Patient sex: M
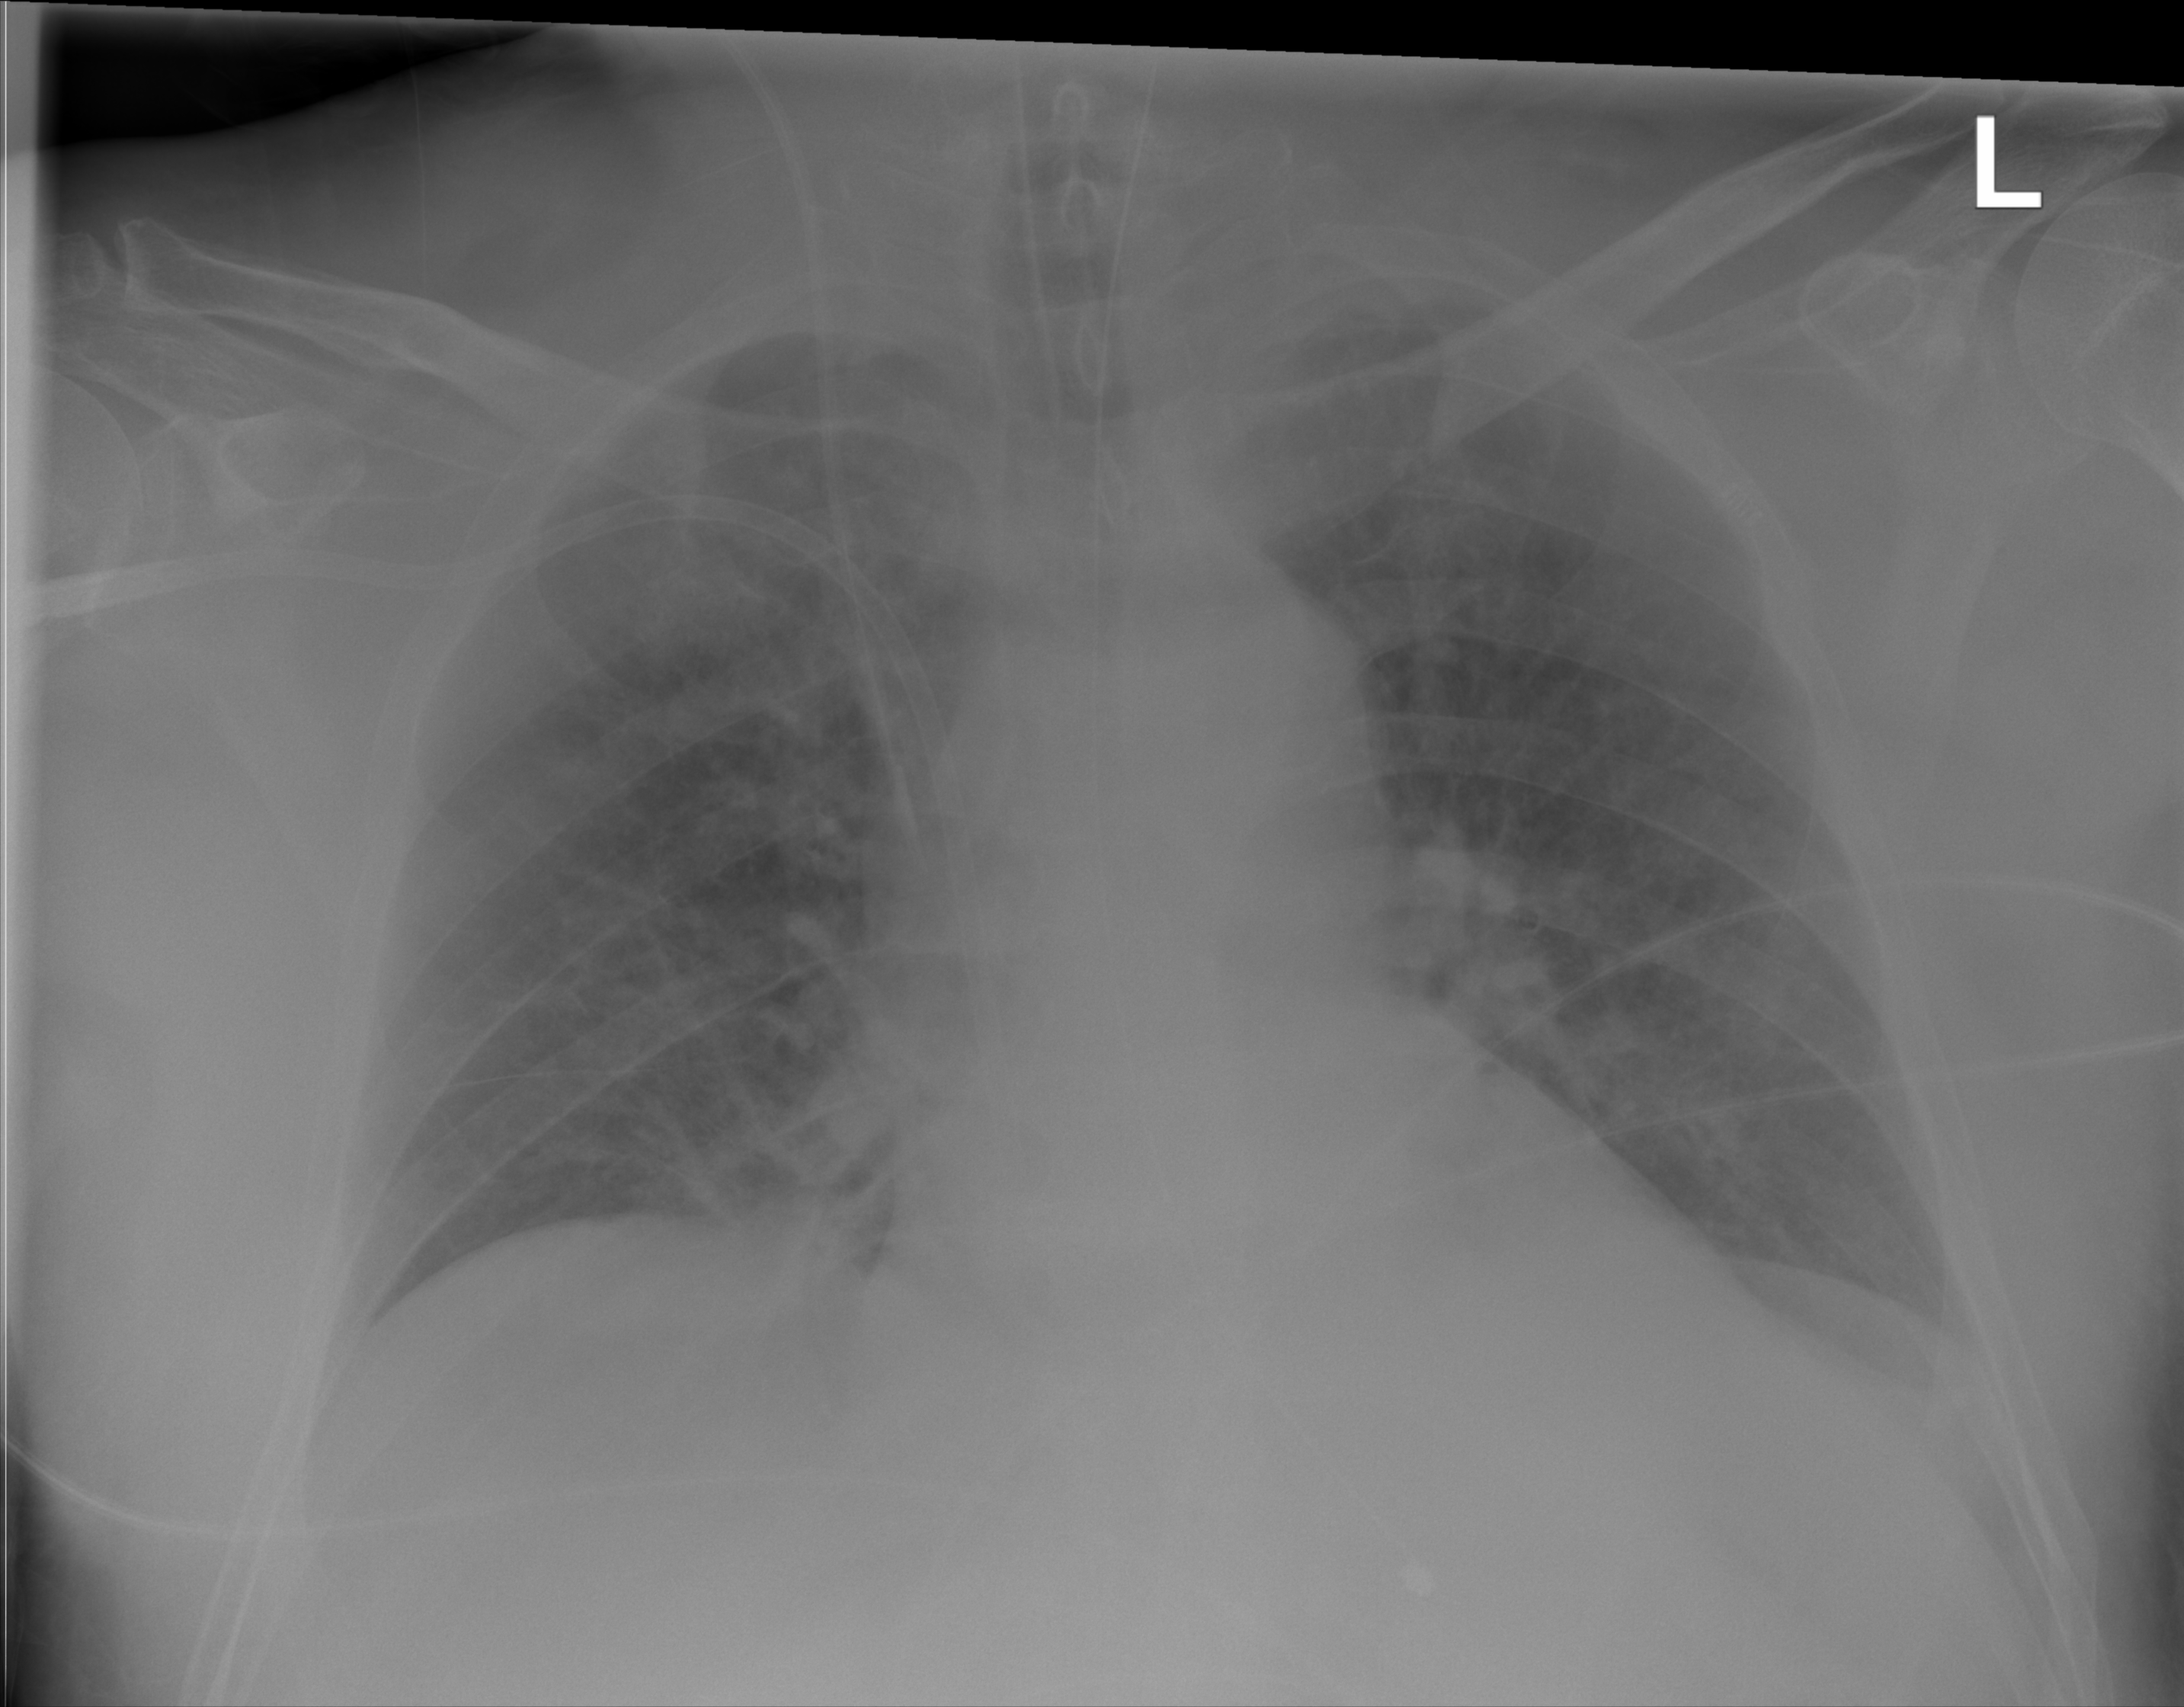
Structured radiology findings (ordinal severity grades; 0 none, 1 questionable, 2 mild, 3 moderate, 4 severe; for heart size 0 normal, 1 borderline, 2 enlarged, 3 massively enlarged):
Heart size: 0
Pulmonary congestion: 2
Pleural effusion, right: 0
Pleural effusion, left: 0
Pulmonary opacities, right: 0
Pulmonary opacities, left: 0
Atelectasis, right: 0
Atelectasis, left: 0